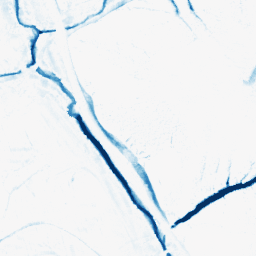
Category: morphological
Decomposition family: morphological_ellipse
Decomposition parameters: operation: closing
width: 10
height: 10
Upsampling method: quartic
Upsampling parameters: scale: 2
Upsampling scale: 2